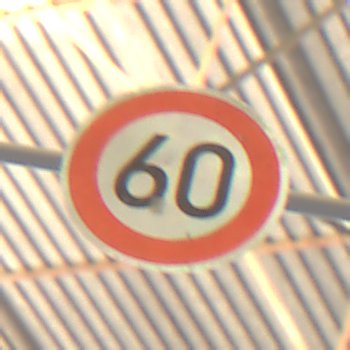
Verkehrszeichen: Geschwindigkeit60
Umgebung: Indoor, Urban
Tageszeit: Midday
Wetter: NotSpecified
Licht: Natural
Jahreszeit: NotSpecified
Kontrast: MediumContrast